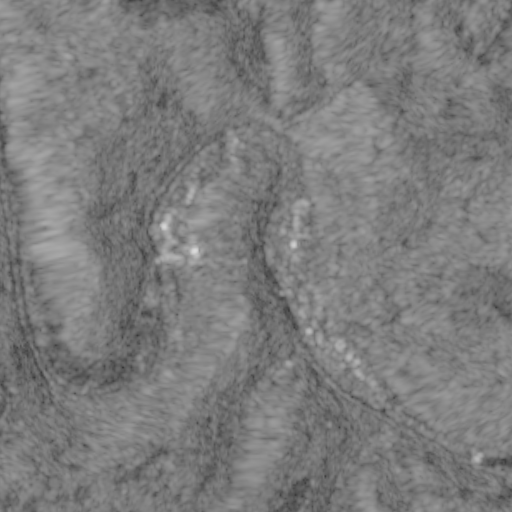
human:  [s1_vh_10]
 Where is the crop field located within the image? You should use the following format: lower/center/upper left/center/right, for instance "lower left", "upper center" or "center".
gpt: The crop field is located in the lower center of the image.
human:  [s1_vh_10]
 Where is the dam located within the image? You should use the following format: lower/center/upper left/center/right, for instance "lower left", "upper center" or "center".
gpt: The dam is located in the upper right of the image.
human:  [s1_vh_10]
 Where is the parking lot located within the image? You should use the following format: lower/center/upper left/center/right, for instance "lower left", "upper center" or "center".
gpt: The parking lot is located in the center left of the image.
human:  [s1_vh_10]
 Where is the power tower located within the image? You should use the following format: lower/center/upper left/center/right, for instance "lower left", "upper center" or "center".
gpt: There is no power tower in the image.

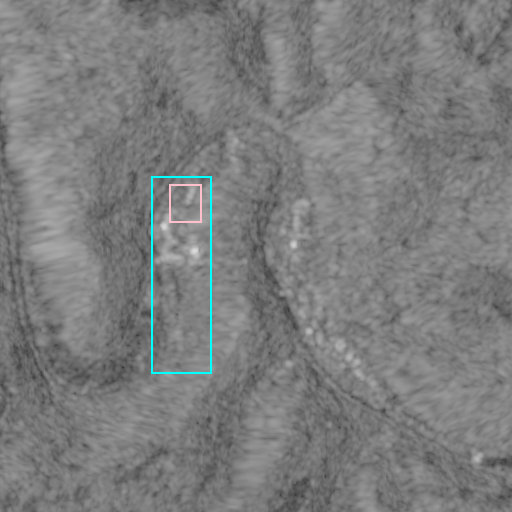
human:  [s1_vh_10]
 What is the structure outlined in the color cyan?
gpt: The structure outlined in cyan is a power plant.
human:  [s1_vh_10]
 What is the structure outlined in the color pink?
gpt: The structure outlined in pink is a power substation.
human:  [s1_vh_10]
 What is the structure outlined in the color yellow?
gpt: There is no yellow outline.